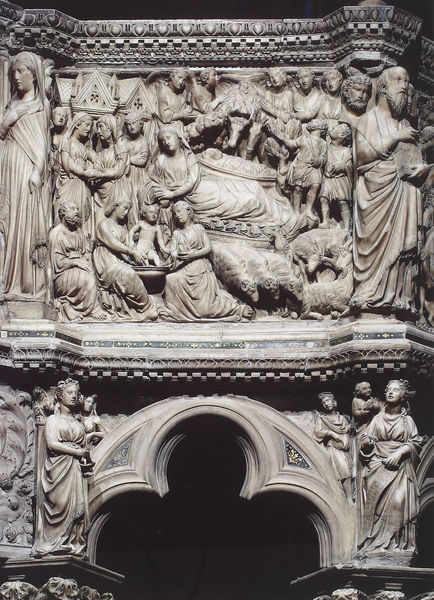
Titel: Kanzel des Doms in Siena
Künstler: Niccolò Pisano
Standort: Siena, Dom (EU - I - Toskana)
Schlagwörter: mann, frauen, menschen, frau, szene, dach, tiere, gesicht, kirche, stehend, kind, paar, esel, skulptur, relief, bogen, rind, rundbogen, detail, verzierung, oben, öffnung, jesus, ballustrade, heilig, taufe, maria, schafe, hirte, heilige familie, apostel, zweigeteilt, bert, jirte